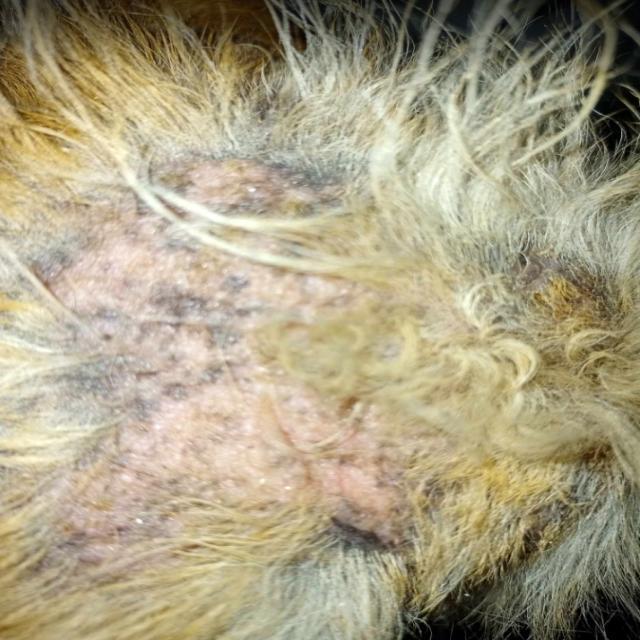
Canine demodicosis (Demodex mange) — caused by Demodex canis mites. Presents with alopecia, follicular papules, pustules, and comedones. Often localized on face and forelimbs.